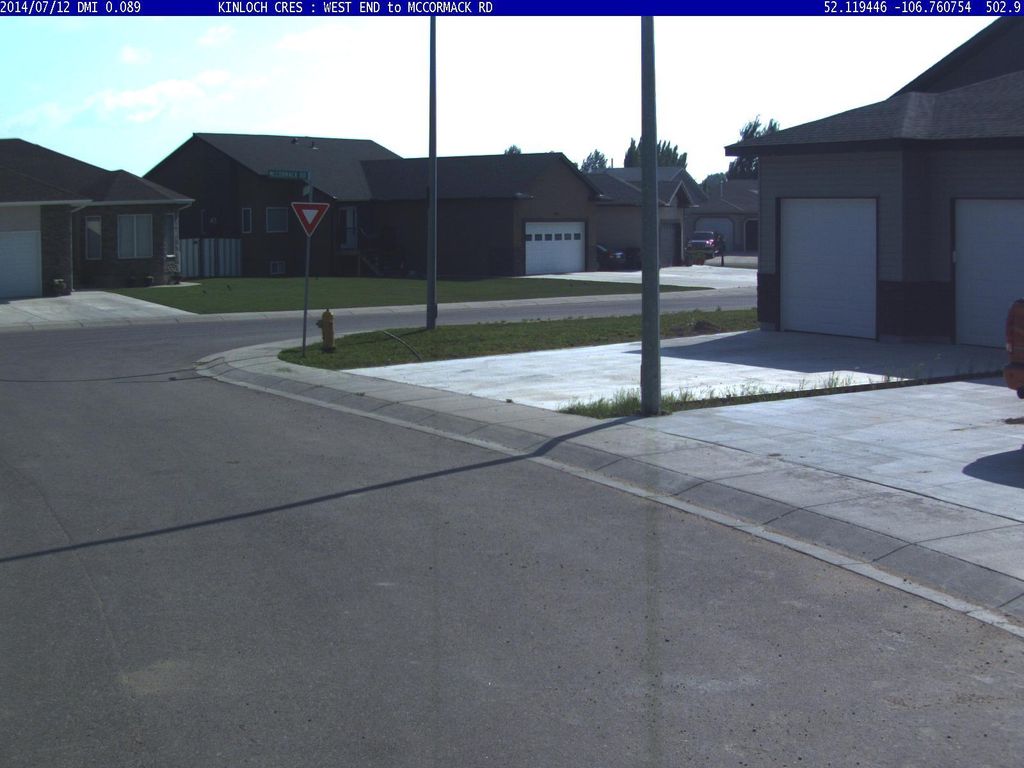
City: saskatoon